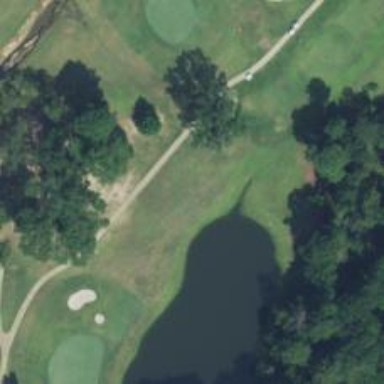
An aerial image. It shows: View of golf hole.